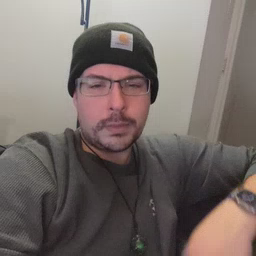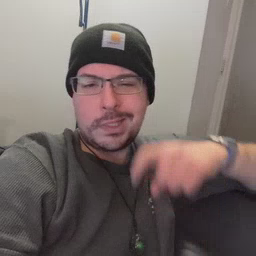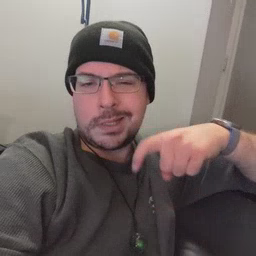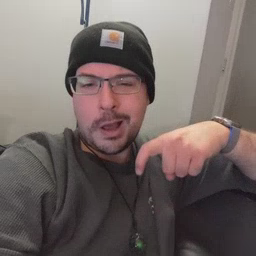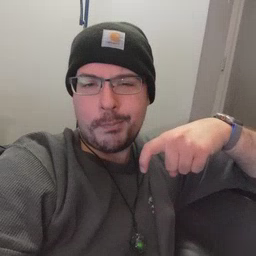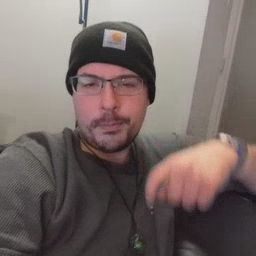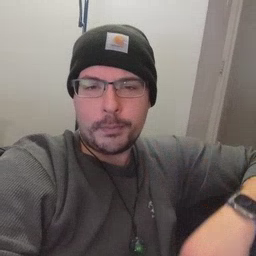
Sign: time